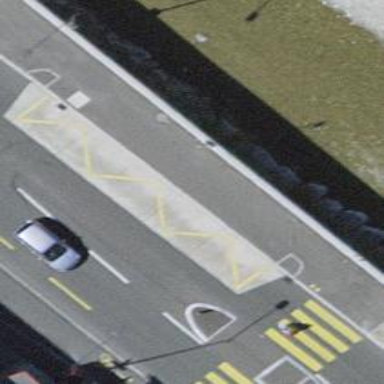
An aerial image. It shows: Bus stop with platform for public transport.